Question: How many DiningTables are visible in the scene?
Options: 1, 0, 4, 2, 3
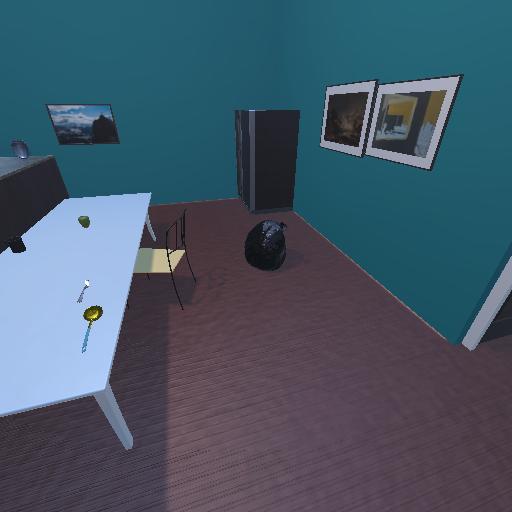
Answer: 1